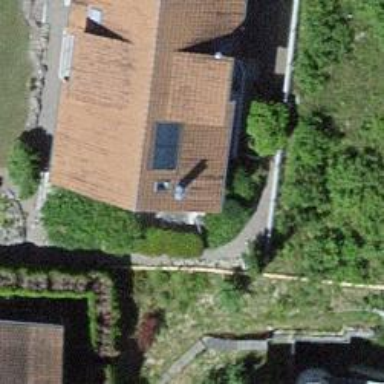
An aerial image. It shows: Residential building.